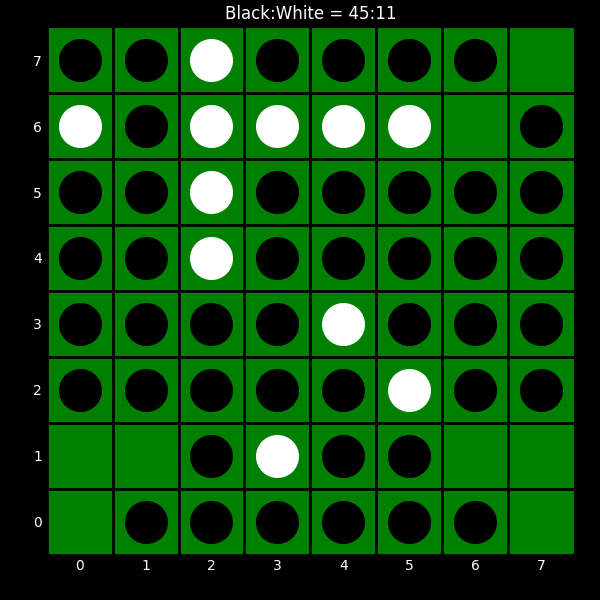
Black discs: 45
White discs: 11